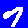
Digit: 7